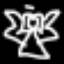
Label: angel